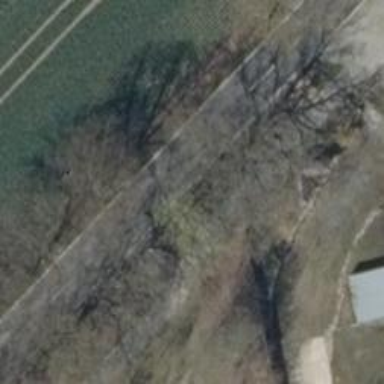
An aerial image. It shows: Cycleway.